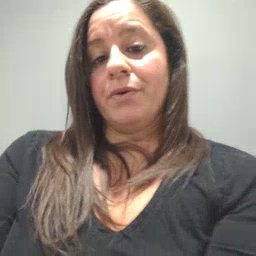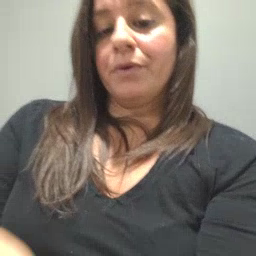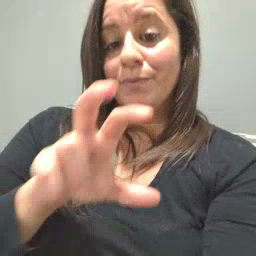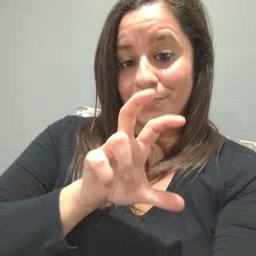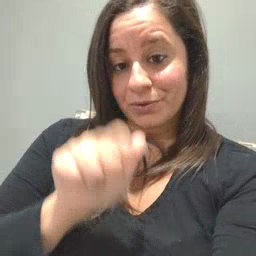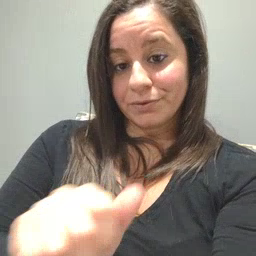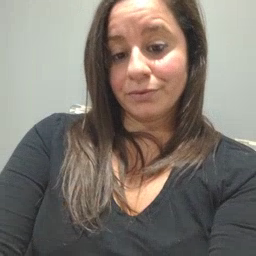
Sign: pizza